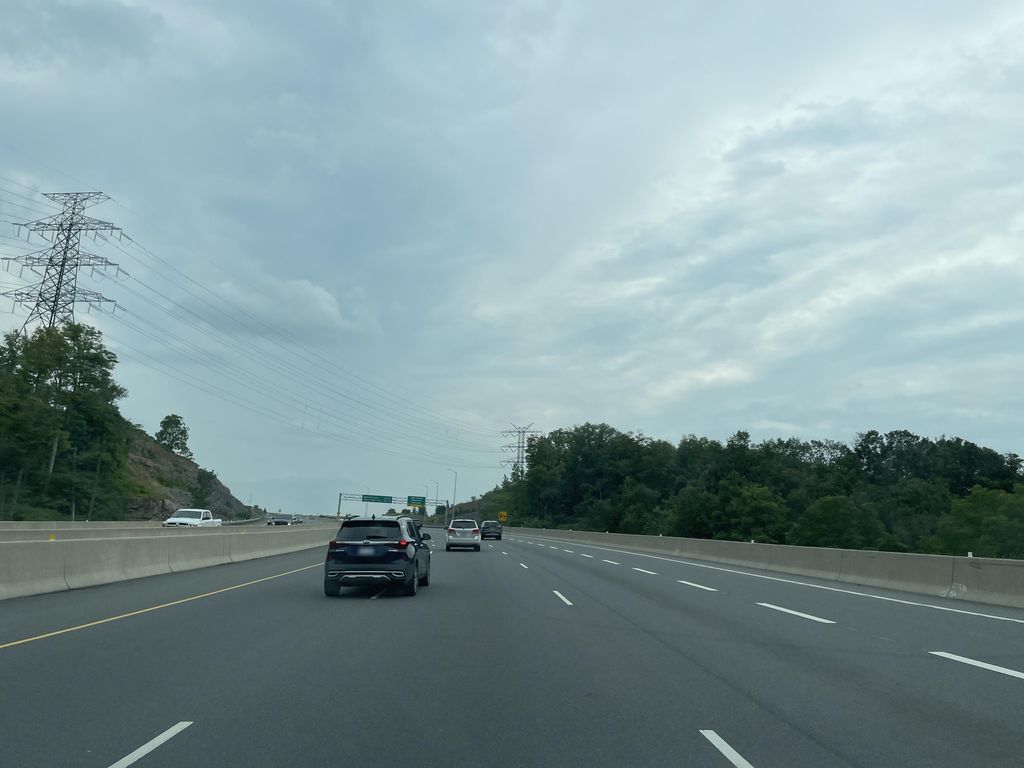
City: hamilton